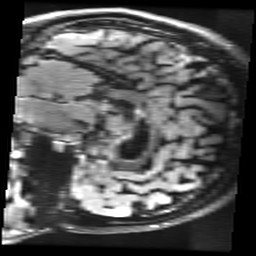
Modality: FLAIR
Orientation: sagittal
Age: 21
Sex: female
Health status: healthy
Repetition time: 12 s
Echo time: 0.09782 s